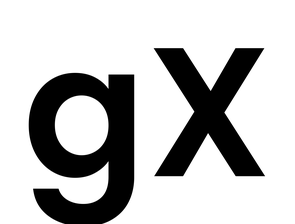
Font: Poppins-SemiBold